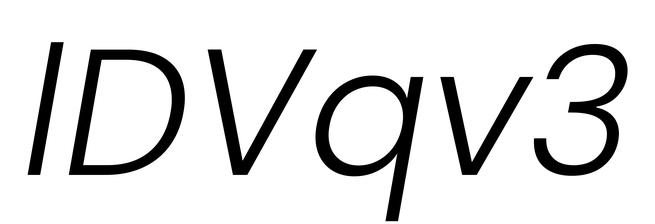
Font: Poppins-LightItalic